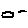
Label: cloud